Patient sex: M
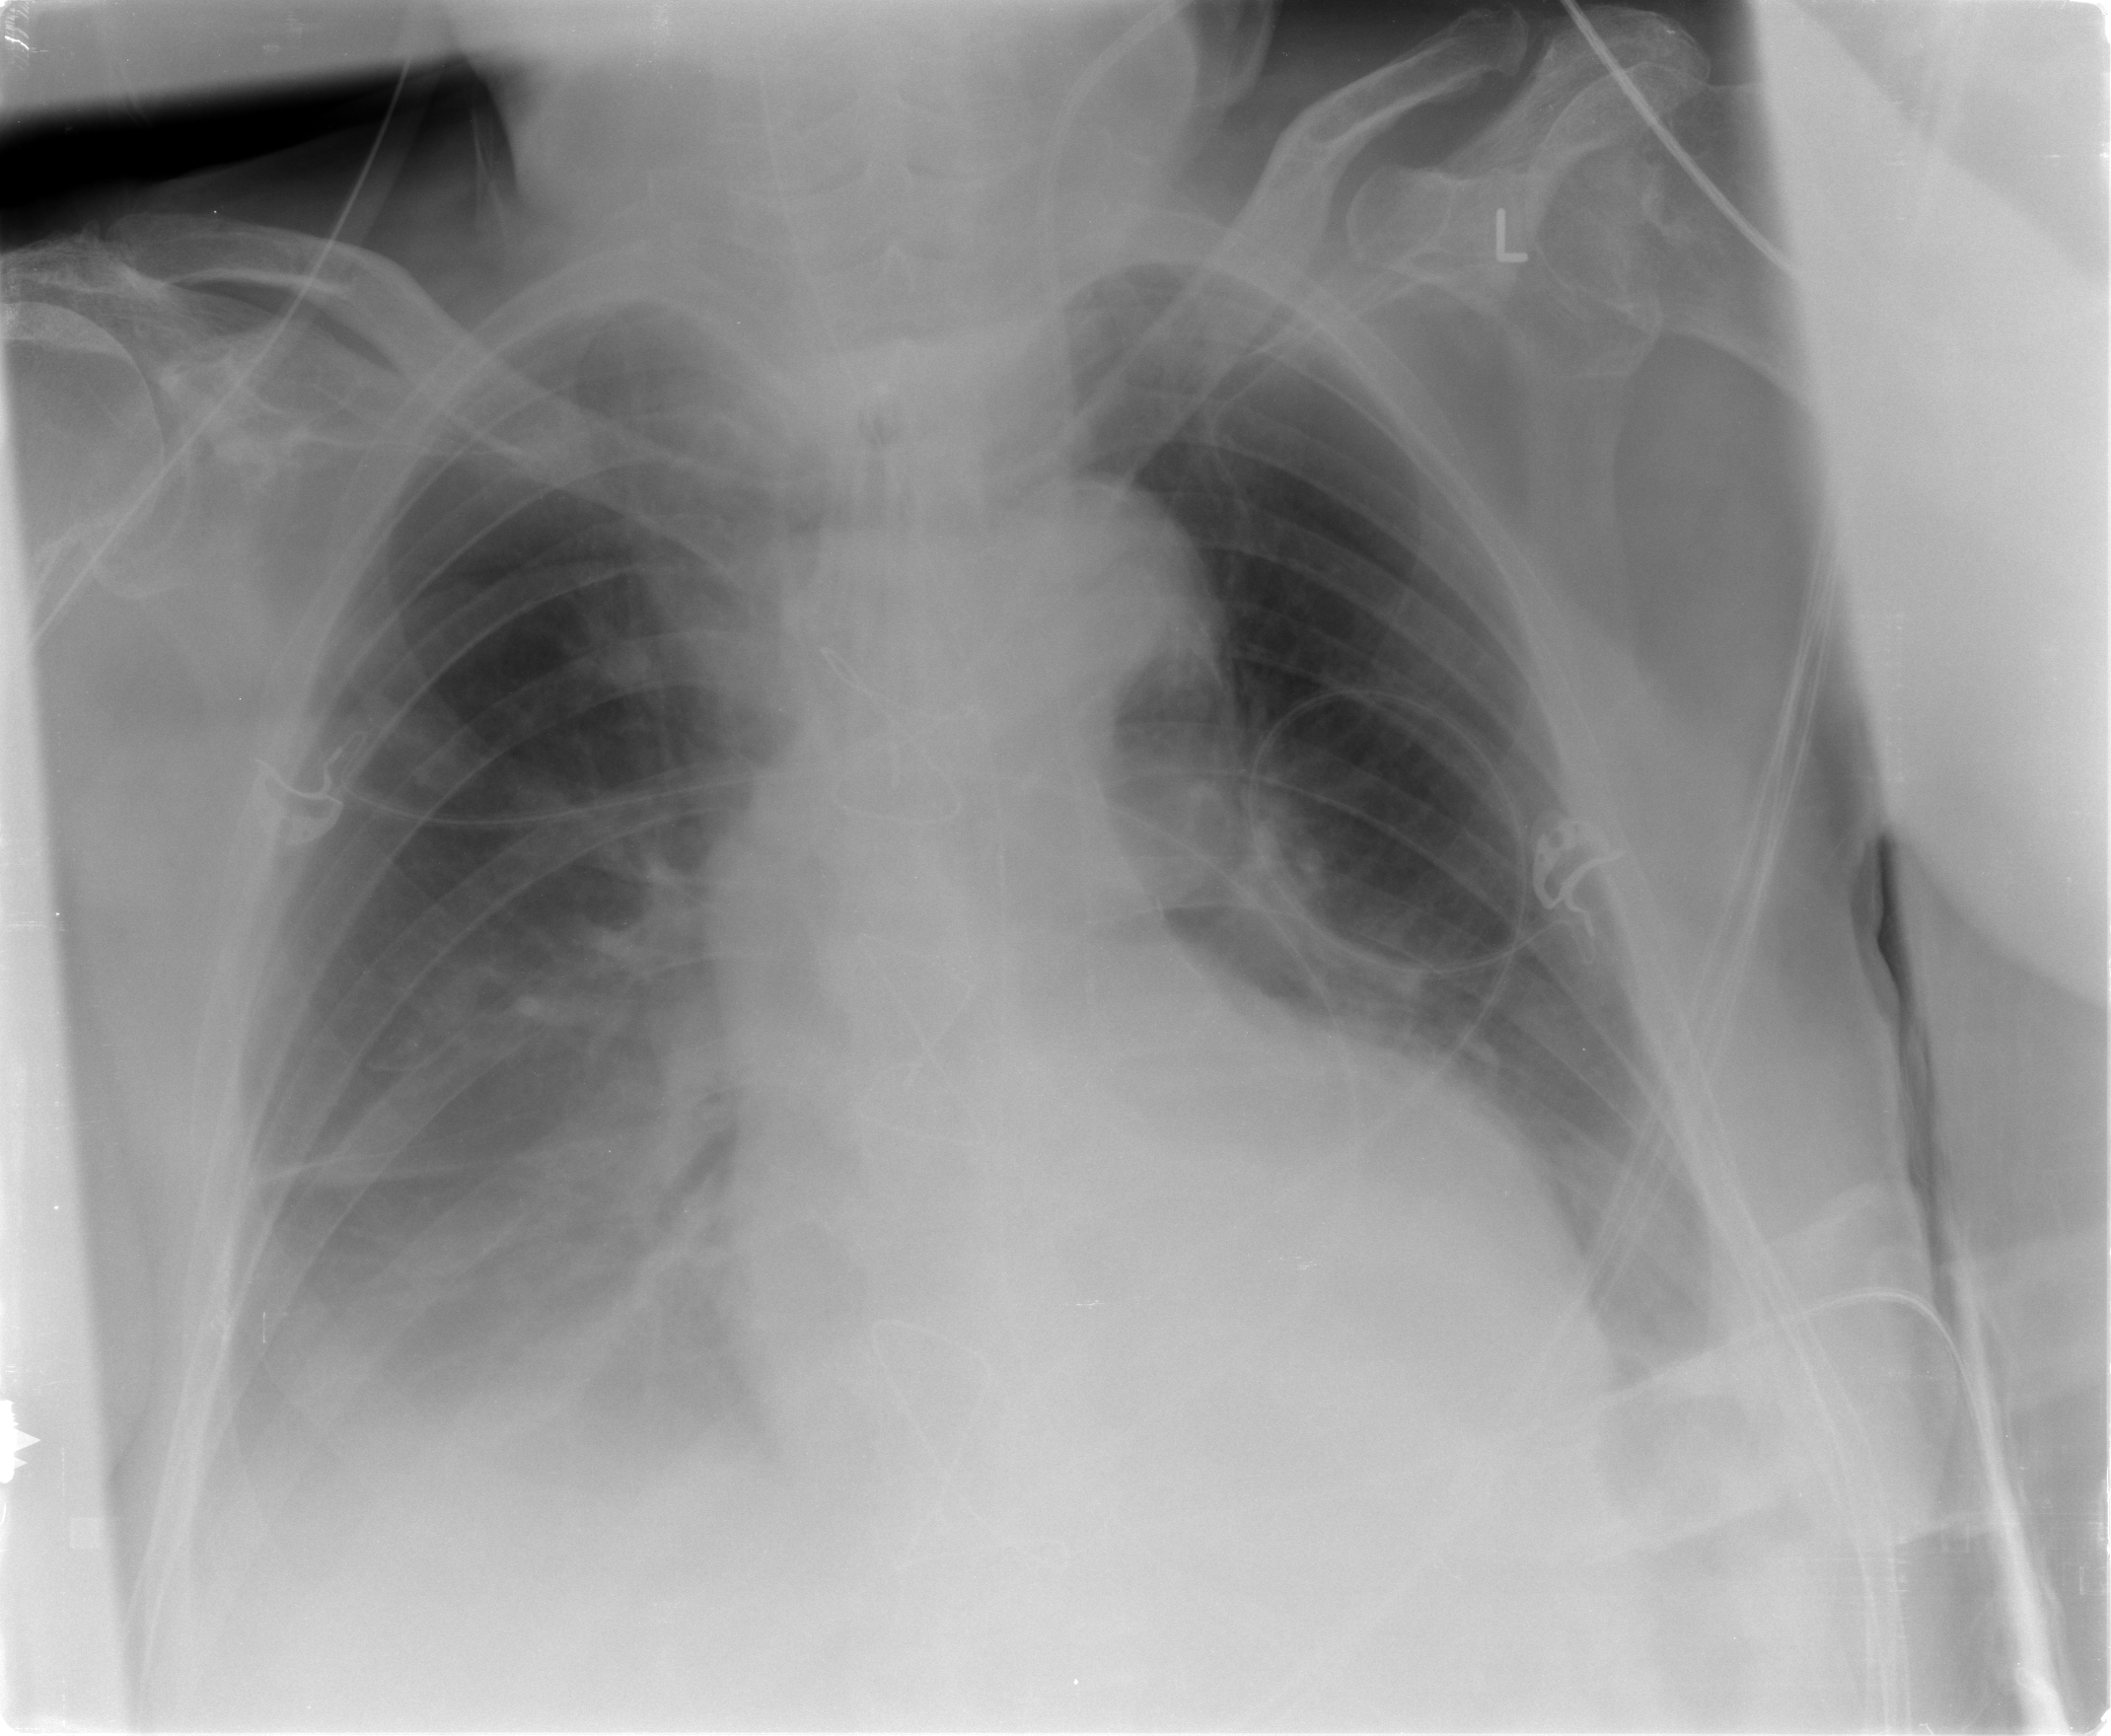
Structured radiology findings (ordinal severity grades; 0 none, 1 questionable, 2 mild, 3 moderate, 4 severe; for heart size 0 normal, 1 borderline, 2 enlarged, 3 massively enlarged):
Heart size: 2
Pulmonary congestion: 0
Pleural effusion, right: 2
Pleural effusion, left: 2
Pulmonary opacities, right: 0
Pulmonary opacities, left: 0
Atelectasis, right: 2
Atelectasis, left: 2